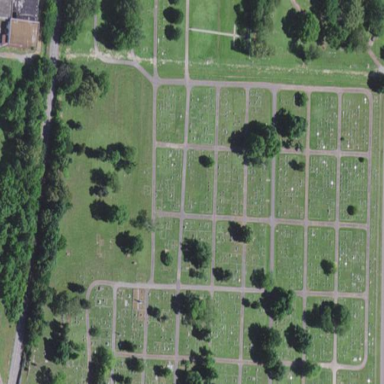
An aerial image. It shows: Cemetery.